Question: I have to create an interface similar to which is in the picture but I don't know how to add a line between 'linearlayouts'

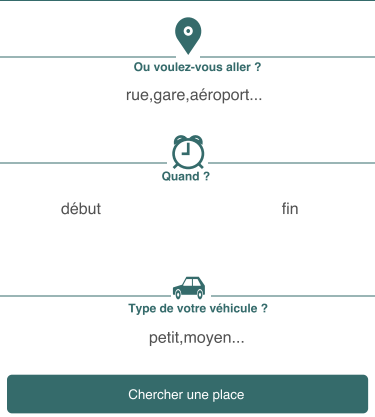
Answer: Adjust it by your own
'''
<LinearLayout
android:layout_width="match_parent"
android:layout_height="wrap_content">
<View
android:layout_width="0dp"
android:layout_height="1dp"
android:layout_weight="1.5"
android:background="@color/Black"></View>
<ImageView
android:layout_width="0dp"
android:layout_height="wrap_content"
android:layout_weight="0.5"
android:src="@drawable/ic_clock"/>
<View
android:layout_width="0dp"
android:layout_height="1dp"
android:layout_weight="1.5"
android:background="@color/Black"></View>
</LinearLayout>
'''